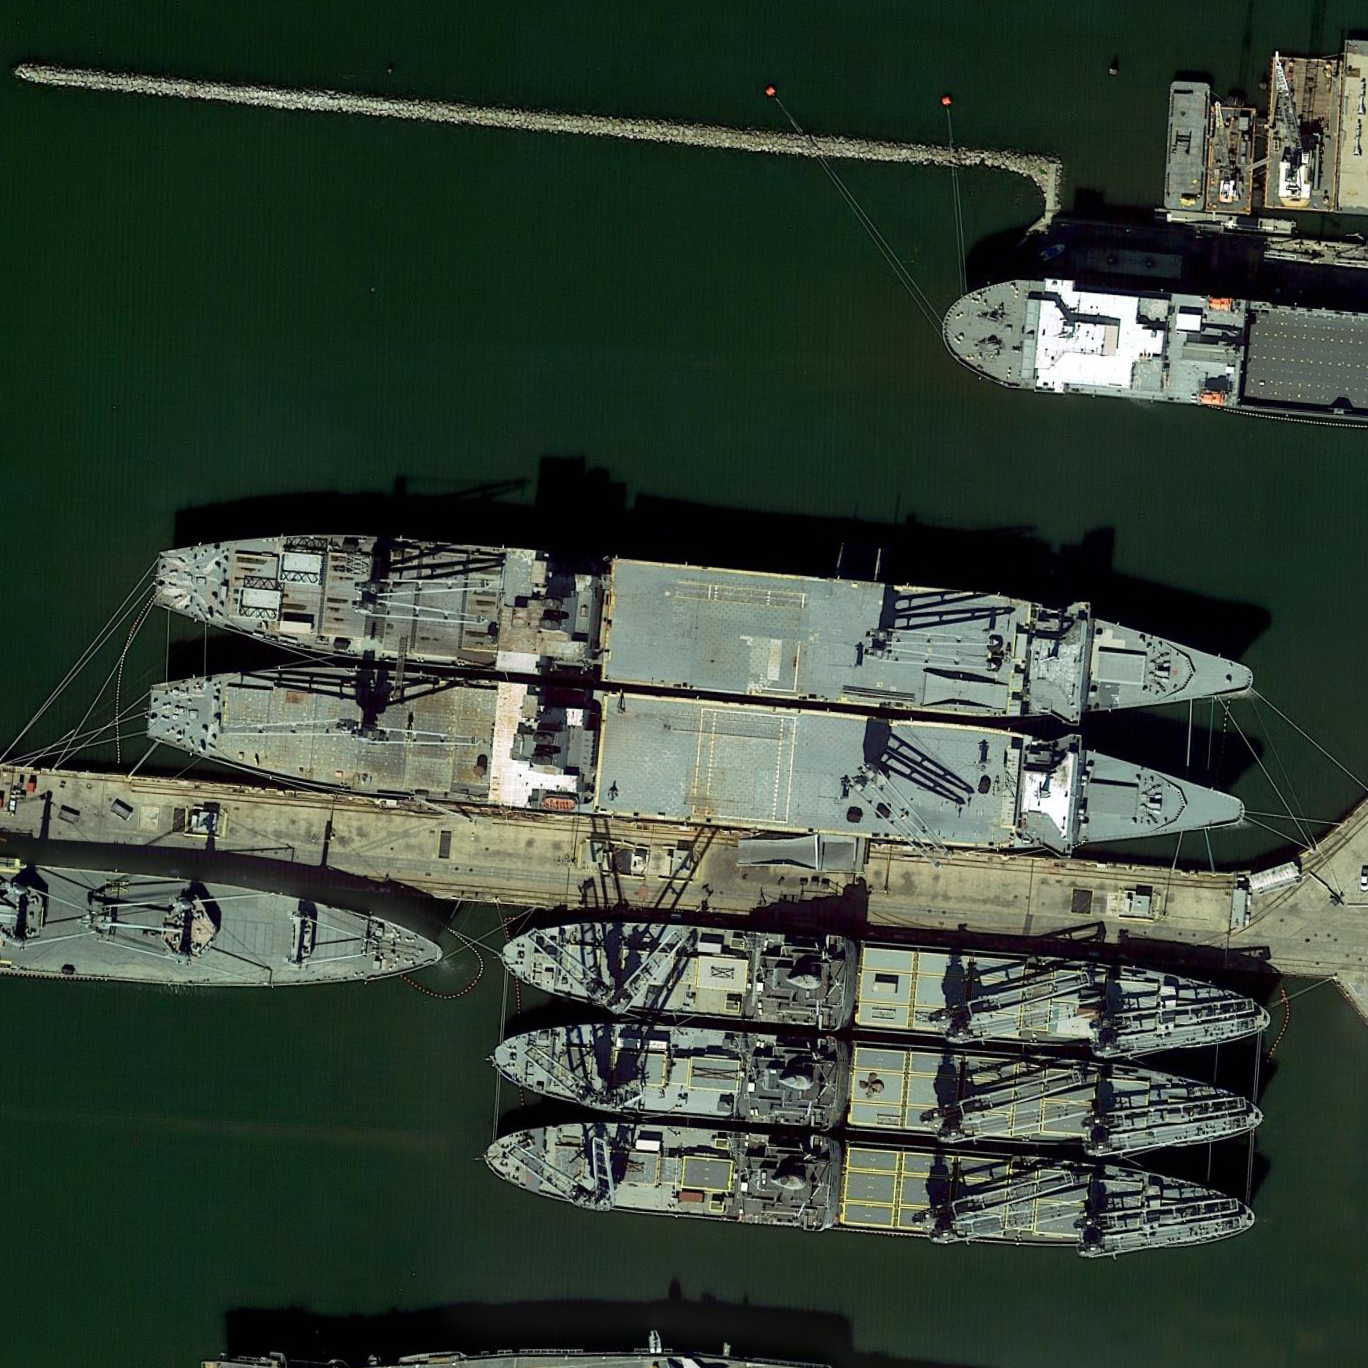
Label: civil